Current action and preconditions to check: path_clear

Your task: For each precondition in the list above, predict whether it will hold at this action.

Consider the current scene as observed from the mobile robot's camera, and analyze the predicted future states of all dynamic agents (e.g., people, animals, vehicles, or any moving entities) within the NEXT SECOND.

IMPORTANT: Only answer "very likely" if you are absolutely certain—based on strong, clear evidence—that a dynamic agent will violate the precondition in the predicted future state. Do NOT answer "very likely" for unlikely, ambiguous, or low-probability risks.

Ask yourself for each precondition: Is there a high probability, with clear and convincing evidence, that the predicted future states of any dynamic agent will interfere with the predicted future state of the currently executing action within the NEXT SECOND, causing that precondition to fail?

Assess the risk level based on these predictions. Use "likely" or "very likely" if motions create a clear risk of interference.

Use "neutral" or "improbable" if agents are nearby but their predicted paths are clearly diverging or non-conflicting.

Failure Risk Categories: "very improbable", "improbable", "neutral", "likely", "very likely"

Answer Format: Output ONLY the probability_of_failure value from these categories: "very improbable", "improbable", "neutral", "likely", "very likely"

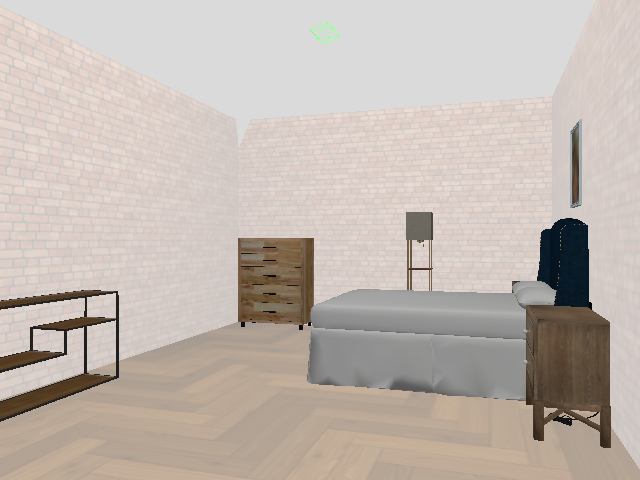

Answer: very improbable